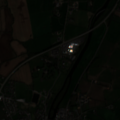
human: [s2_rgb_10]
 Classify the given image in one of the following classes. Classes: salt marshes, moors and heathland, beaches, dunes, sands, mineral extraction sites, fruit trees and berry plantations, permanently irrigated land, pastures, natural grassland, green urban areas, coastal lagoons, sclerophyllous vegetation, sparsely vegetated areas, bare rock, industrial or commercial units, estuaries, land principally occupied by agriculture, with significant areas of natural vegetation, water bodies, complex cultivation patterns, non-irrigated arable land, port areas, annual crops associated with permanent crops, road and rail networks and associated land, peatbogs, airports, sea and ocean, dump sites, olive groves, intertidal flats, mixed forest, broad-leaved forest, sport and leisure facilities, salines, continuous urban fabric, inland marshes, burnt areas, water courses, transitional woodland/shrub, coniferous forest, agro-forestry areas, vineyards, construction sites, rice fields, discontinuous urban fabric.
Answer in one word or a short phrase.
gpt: discontinuous urban fabric, non-irrigated arable land, pastures